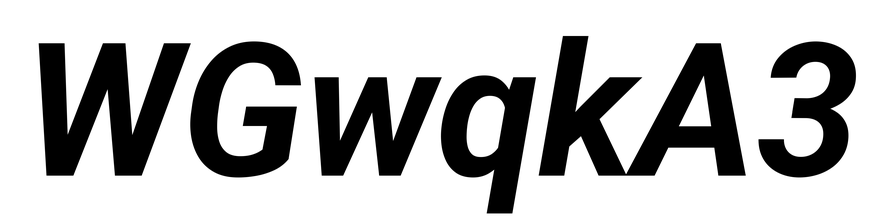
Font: Roboto-Italic_Bold_Italic